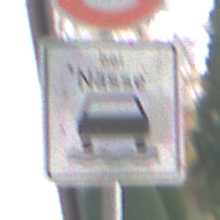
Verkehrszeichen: BeiNaesse
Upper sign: Geschwindigkeit90
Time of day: MorningAfternoon
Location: Roofed (Urban)
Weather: PartlyCloudy
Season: NotSpecified
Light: Natural